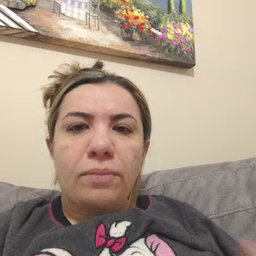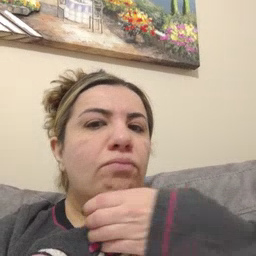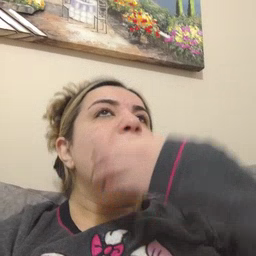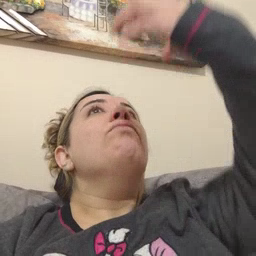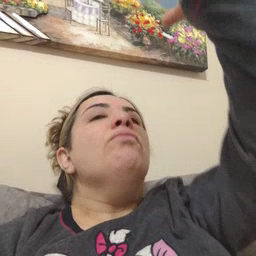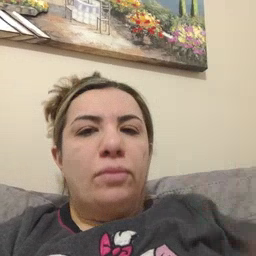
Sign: giraffe